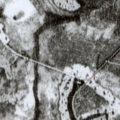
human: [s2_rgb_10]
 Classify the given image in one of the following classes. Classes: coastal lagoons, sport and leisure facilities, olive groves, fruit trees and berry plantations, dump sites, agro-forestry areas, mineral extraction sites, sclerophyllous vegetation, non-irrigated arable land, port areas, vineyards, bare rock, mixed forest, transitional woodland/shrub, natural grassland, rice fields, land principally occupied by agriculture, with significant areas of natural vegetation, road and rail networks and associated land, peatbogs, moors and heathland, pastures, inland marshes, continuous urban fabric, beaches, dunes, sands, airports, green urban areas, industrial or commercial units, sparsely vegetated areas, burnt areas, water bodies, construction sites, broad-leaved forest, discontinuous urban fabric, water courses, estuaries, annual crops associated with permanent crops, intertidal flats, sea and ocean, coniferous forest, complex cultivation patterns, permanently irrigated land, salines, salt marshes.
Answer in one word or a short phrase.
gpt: coniferous forest, mixed forest, transitional woodland/shrub